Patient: sex F, age 68
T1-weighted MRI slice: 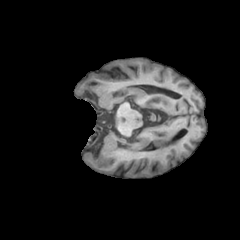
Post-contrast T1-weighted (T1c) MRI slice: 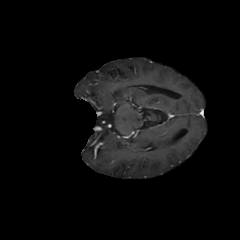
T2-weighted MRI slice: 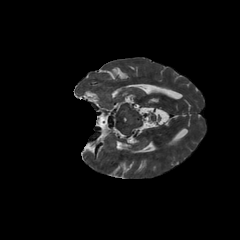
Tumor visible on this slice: no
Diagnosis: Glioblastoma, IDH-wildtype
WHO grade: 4